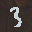
Label: 3